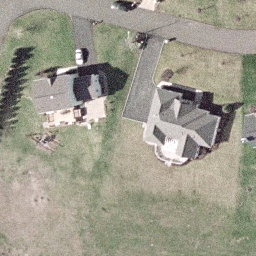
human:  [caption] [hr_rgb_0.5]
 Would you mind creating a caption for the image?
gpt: Two houses are surrounded by lawn in the sparse residential area .

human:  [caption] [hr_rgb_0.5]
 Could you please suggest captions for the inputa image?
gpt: Two houses are surrounded by lawn in the sparse residential area .

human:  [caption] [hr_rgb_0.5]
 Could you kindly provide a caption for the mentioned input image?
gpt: This is a sparse residential area with two houses surrounded by lawn .

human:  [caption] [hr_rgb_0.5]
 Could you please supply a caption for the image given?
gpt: Two houses with lawn surrounded in the sparse residential area .

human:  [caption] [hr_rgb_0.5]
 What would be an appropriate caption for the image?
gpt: Two houses with lawn surrounded and some cars parked beside .